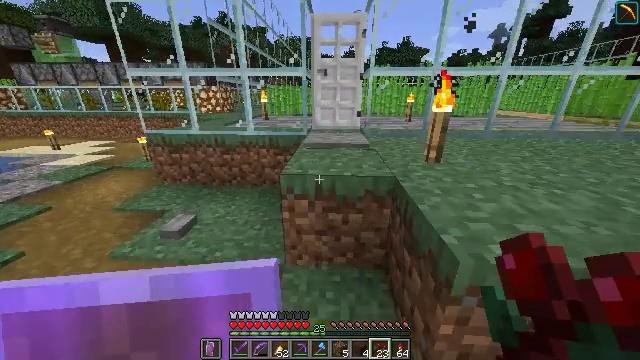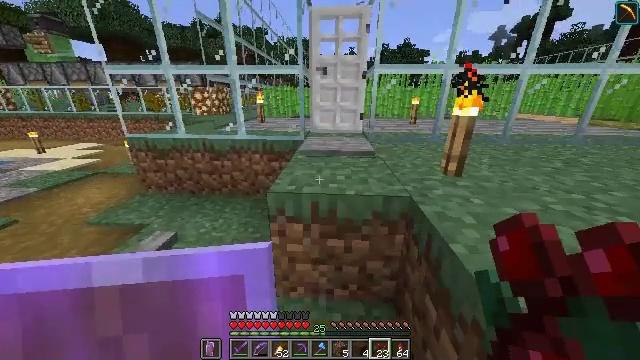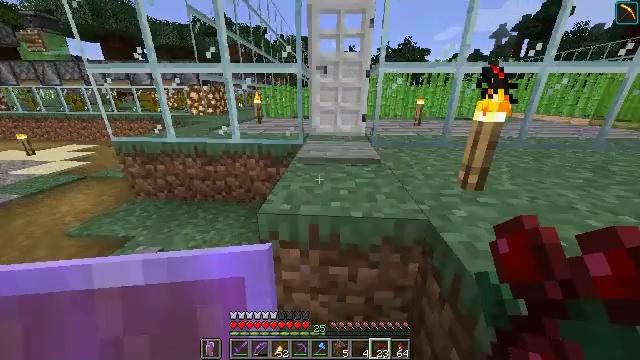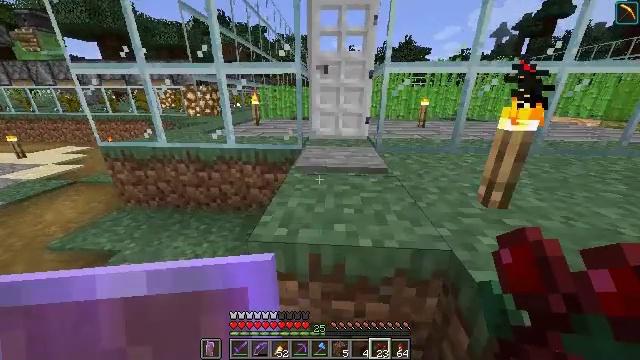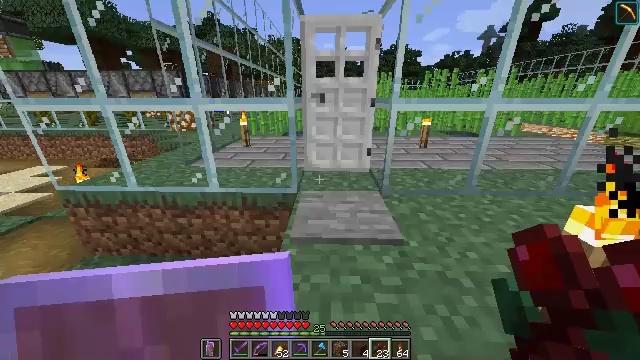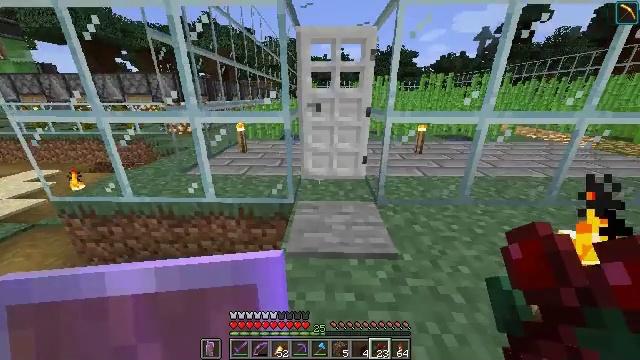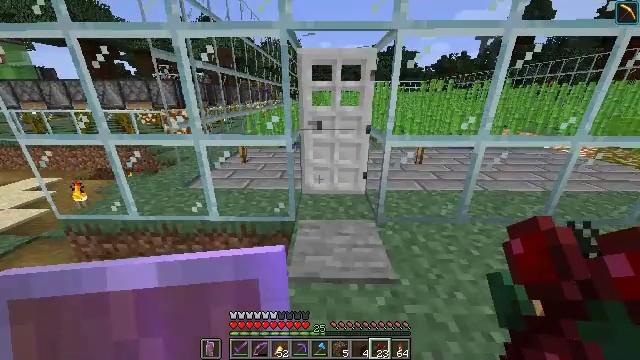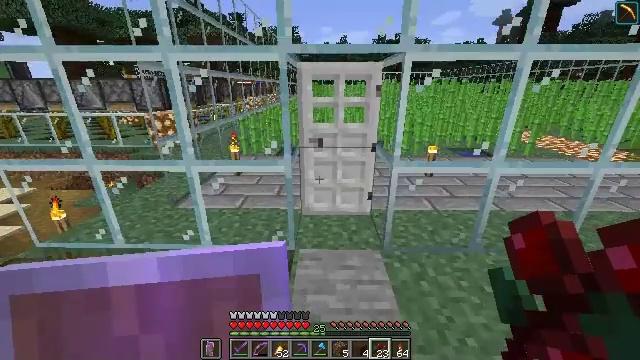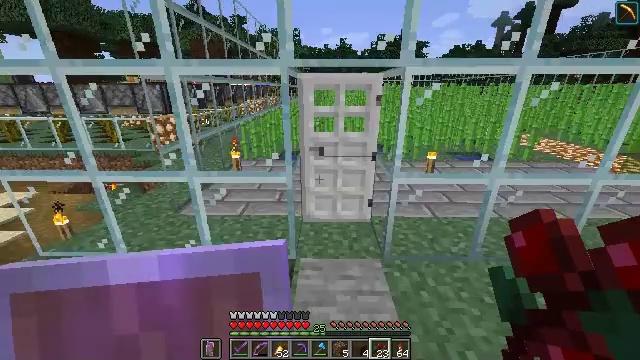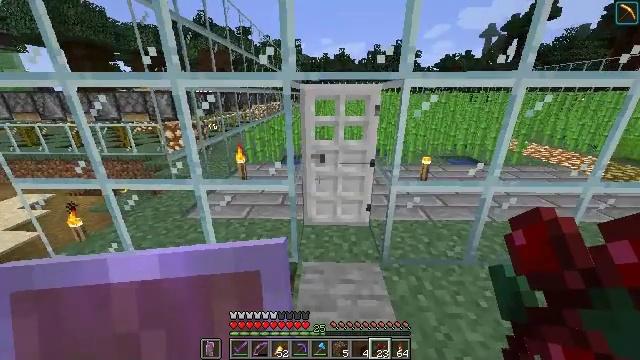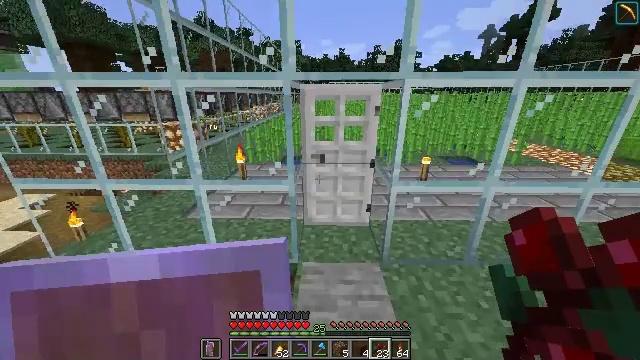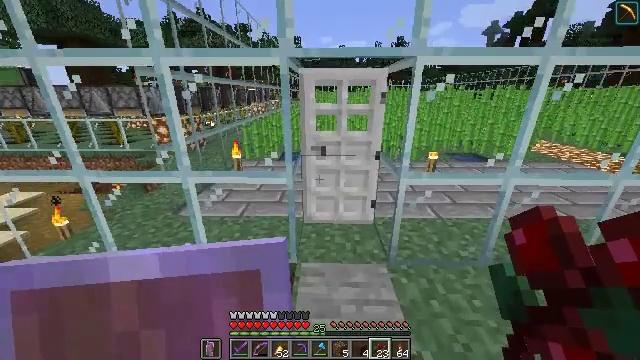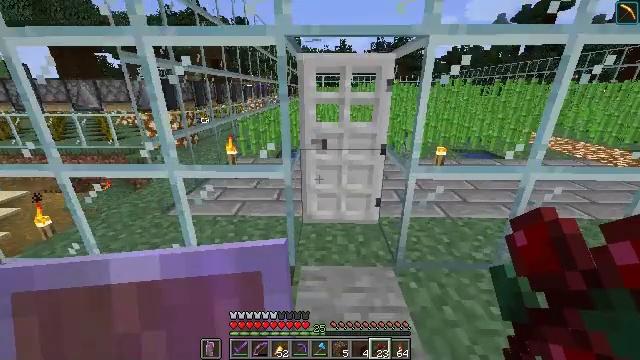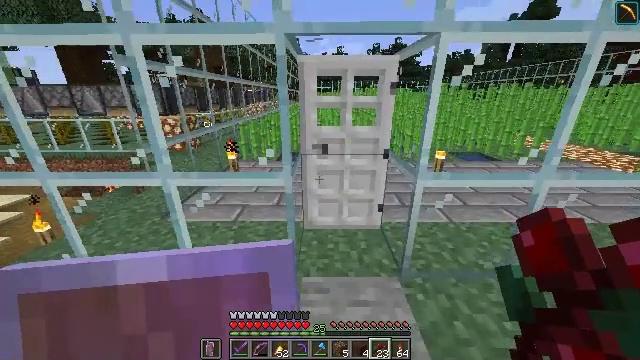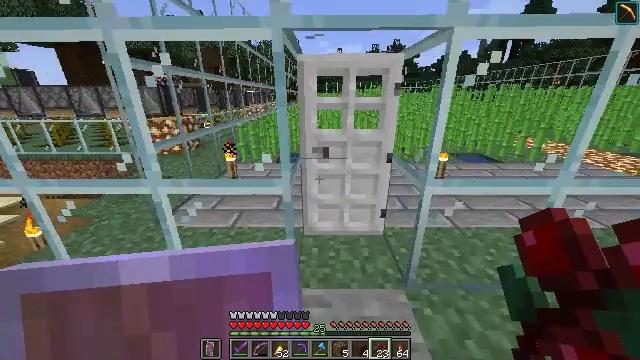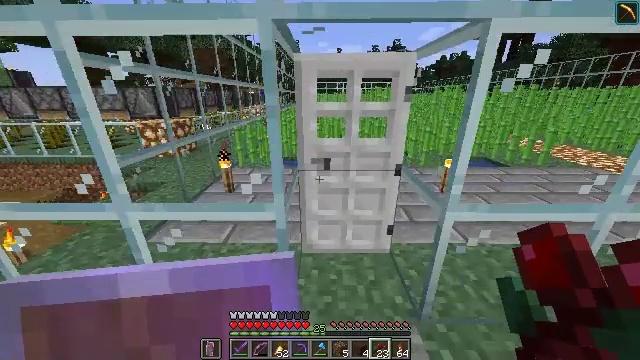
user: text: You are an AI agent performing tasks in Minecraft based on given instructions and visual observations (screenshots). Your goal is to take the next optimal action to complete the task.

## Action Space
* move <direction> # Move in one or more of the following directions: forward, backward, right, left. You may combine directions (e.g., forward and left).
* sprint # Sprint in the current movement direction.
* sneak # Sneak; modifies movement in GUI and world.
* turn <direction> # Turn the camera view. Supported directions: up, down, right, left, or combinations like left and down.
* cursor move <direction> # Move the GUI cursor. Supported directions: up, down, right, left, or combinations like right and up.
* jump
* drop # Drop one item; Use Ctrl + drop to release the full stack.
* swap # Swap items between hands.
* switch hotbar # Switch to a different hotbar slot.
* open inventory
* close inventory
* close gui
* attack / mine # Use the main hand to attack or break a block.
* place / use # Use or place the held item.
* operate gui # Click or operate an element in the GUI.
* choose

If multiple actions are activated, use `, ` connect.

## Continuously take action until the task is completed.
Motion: motion action
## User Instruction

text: Gather the sticky piston from a redstone contraption.
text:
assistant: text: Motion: move forward, sprint
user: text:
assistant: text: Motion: move forward, sprint
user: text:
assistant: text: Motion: move forward, sprint
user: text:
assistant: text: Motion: move forward, sprint, turn right, jump
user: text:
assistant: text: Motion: move forward, sprint, jump
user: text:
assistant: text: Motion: move forward, sprint, jump
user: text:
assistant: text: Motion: move forward, sprint
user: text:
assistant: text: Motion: move forward, sprint
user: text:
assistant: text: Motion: move forward, sprint
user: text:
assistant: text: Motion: move forward, sprint
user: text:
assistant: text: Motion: move forward, sprint
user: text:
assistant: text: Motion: move forward, sprint
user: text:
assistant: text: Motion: move forward, sprint
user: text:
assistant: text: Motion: move forward, sprint
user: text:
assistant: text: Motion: move forward, sprint
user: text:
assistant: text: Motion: move forward, sprint
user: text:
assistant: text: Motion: move forward, sprint
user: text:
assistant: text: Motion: move forward, sprint
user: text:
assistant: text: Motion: move forward, sprint
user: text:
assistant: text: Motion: move forward and move right, sprint
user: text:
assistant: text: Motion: move forward and move right, sprint
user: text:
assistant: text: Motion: move forward and move right, sprint
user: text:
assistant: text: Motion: move forward, sprint
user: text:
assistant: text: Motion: move forward, sprint
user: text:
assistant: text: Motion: move forward, sprint
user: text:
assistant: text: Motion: move forward, sprint
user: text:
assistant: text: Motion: move forward, sprint
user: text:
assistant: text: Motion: move forward, sprint
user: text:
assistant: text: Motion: move forward, sprint
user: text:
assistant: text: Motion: move forward